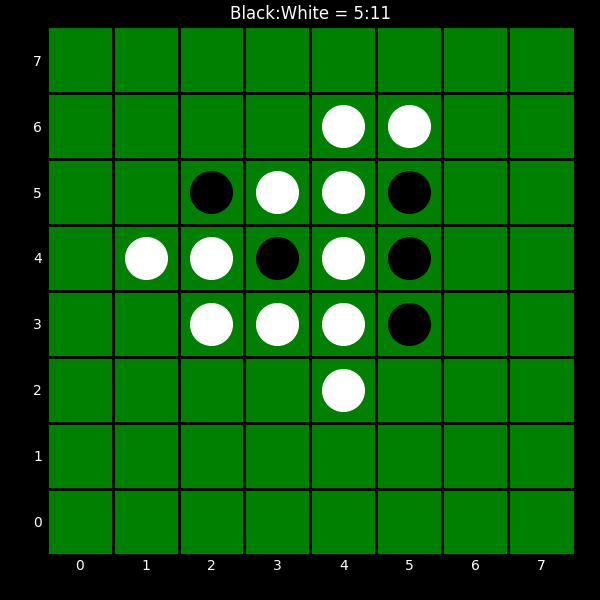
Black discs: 5
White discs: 11